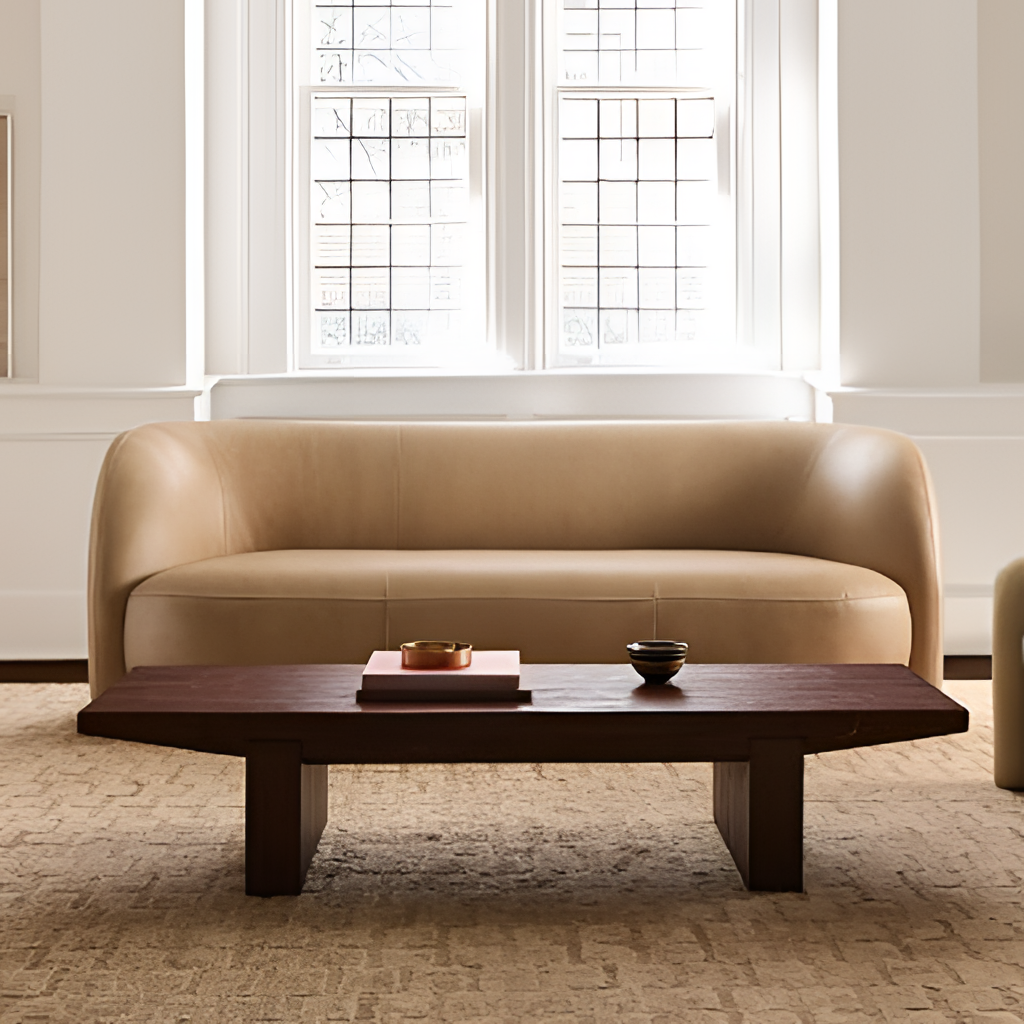
living room, beige leather sofa, plaster wallpaper, with solid pattern, beige carpet flooring, with geometric pattern, contemporary